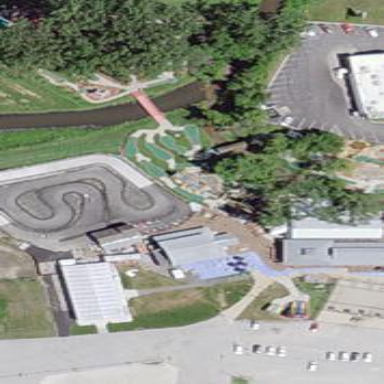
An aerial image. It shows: Miniature golf course.